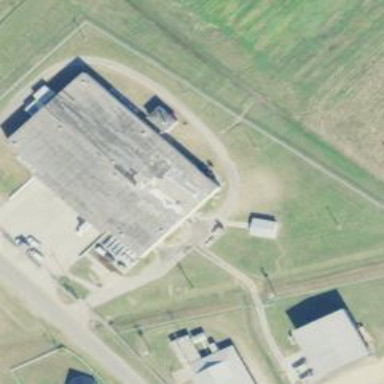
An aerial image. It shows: Prison surrounded by fence.